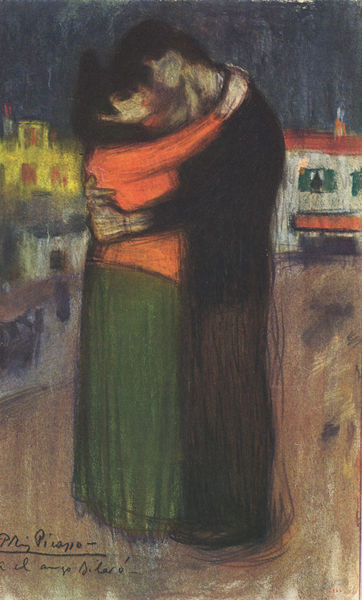
Titel: Umarmung auf der Straße
Künstler: Pablo Ruiz Picasso
Standort: Barcelona
Institution: Museo Picasso
Schlagwörter: dunkel, himmel, mann, gelb, grün, stadt, braun, bunt, fenster, frau, kleid, kreide, licht, nacht, orange, pastell, schwarz, strasse, weiss, zeichnung, dach, haus, rot, expressionismus, rock, symbolismus, anzug, hemd, hose, signatur, häuser, paar, schornstein, kuss, küssen, liebe, umarmung, komplementär, dorf, platz, bank, klimt, umarmen, pärchen, munch, titel, liebespaar, ehepaar, picasso, pastellkreide, vertrauen, rote jacke, pablo picasso, fauvre, impressioismus